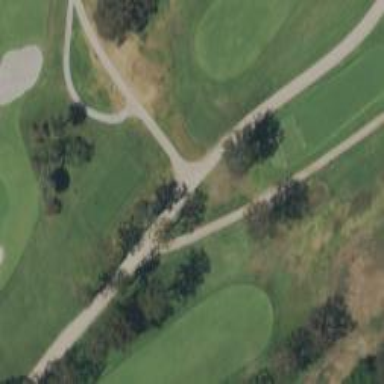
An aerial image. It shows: Path designated for golf carts.